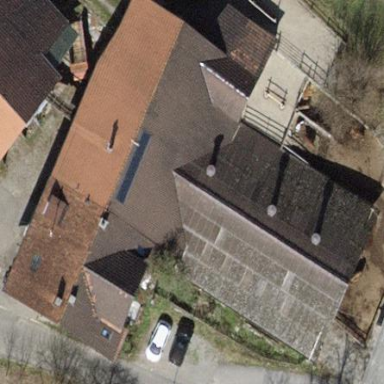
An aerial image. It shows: Farm building with gabled roof.